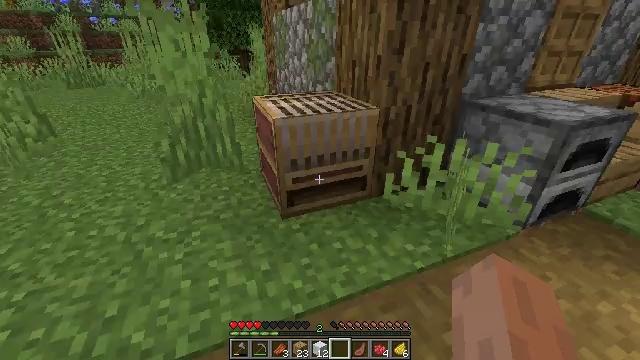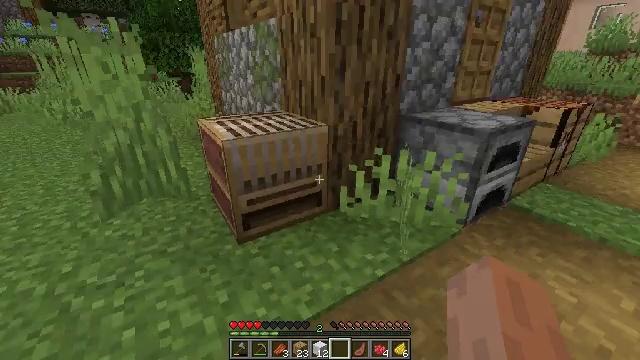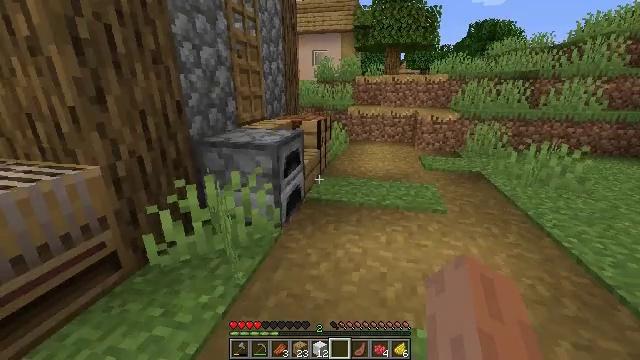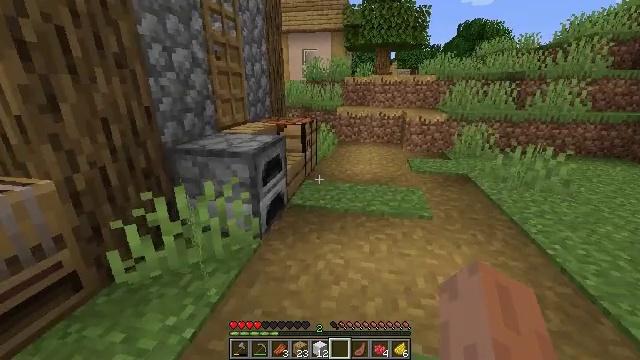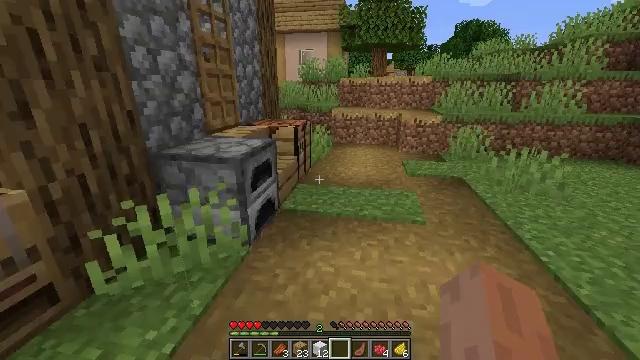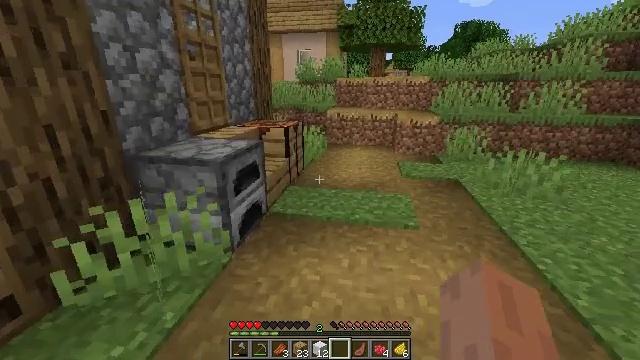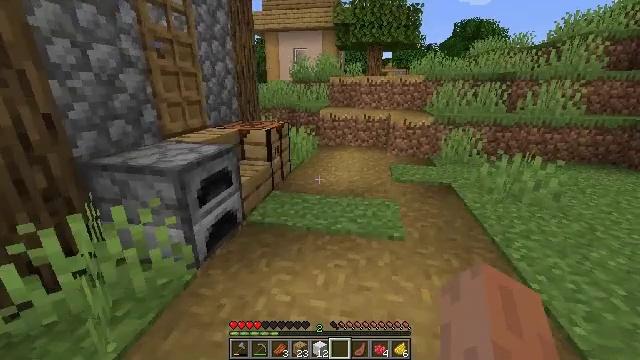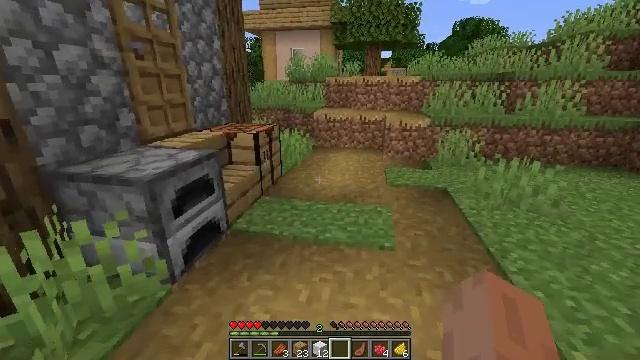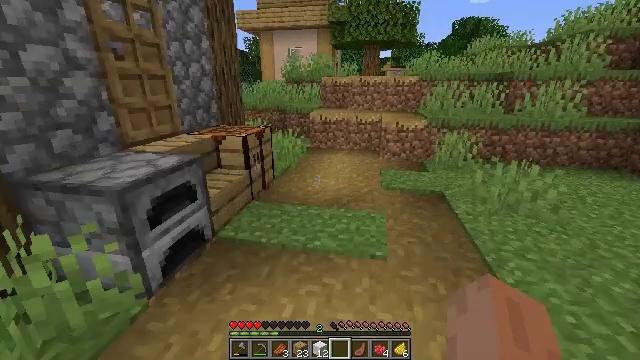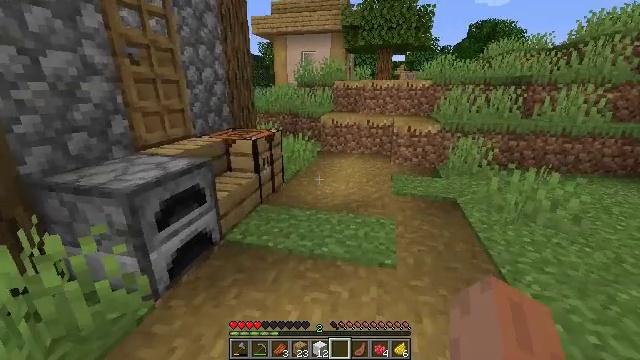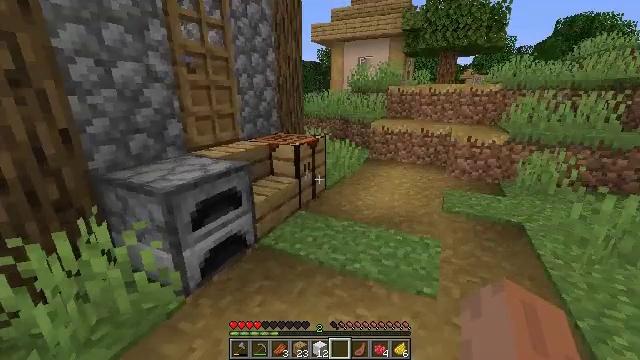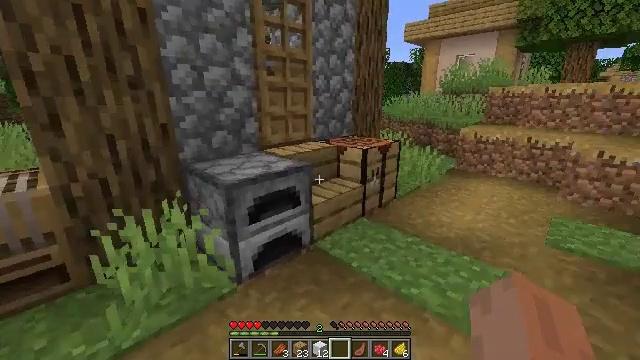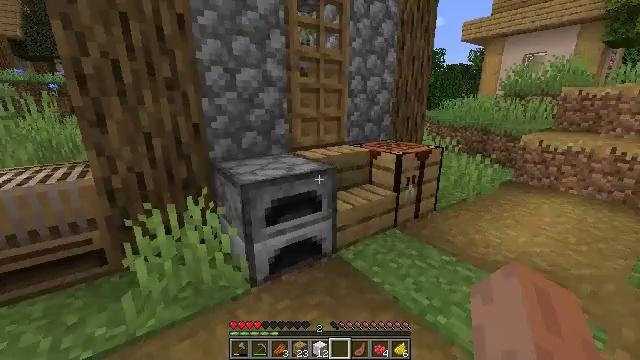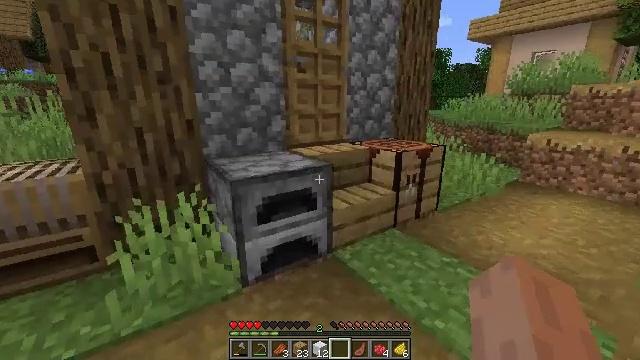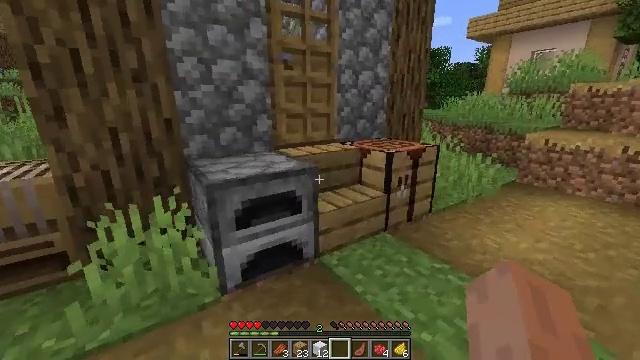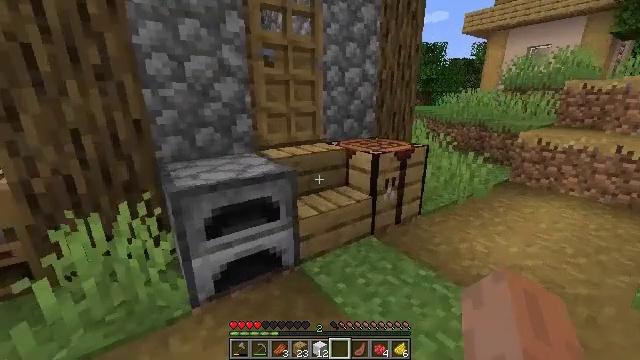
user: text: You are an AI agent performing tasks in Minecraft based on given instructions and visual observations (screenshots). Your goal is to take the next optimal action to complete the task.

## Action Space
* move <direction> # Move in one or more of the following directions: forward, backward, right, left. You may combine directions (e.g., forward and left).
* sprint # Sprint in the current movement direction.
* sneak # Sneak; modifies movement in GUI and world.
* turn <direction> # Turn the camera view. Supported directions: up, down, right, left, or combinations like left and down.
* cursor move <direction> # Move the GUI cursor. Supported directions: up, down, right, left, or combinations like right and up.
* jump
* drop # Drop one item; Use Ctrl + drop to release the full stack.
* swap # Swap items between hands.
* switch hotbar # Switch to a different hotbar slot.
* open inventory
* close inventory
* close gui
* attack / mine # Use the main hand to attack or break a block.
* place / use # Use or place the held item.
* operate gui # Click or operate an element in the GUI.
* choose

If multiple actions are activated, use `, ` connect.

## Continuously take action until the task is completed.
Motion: motion action
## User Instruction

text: Craft purple wool.
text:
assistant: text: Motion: no_op
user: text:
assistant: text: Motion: move forward and move right, turn right and up
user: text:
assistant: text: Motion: move forward and move right, turn right
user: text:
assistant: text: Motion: move forward and move right
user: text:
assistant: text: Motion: move forward and move right
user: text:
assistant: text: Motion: move forward and move right
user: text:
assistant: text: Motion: move forward and move right
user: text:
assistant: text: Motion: move forward and move right
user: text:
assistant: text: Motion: move forward and move right, turn left
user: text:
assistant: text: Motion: move forward and move right, turn left and up
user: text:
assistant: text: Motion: move forward and move right, turn left
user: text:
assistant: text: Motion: move forward and move right, turn left
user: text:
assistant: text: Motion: move forward and move right, turn left
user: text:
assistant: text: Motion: move forward and move right
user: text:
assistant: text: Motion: move forward and move right
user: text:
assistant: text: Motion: move forward and move right, turn right
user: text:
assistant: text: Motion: move forward and move right, turn right and down
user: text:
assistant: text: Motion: move forward and move right, turn right and down
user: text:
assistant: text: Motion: move forward and move right, turn right and down
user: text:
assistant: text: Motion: move forward and move right
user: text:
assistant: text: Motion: use / place
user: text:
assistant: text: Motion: use / place
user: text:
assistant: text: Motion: turn left, use / place
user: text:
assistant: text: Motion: no_op
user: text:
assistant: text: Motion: turn left
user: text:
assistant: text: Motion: open gui
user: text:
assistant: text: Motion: no_op
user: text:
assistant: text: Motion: no_op
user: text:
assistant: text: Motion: no_op
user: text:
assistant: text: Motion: no_op